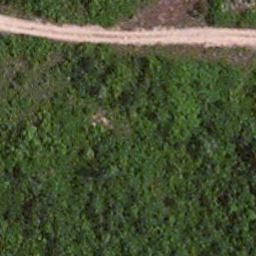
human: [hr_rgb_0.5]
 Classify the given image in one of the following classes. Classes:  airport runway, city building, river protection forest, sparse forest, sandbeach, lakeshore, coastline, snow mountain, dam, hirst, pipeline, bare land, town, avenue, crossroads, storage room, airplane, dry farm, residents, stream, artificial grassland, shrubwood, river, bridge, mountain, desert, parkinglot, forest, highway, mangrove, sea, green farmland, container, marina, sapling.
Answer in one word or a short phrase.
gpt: avenue